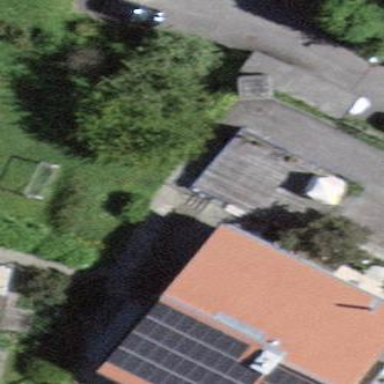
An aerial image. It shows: View of roof of building.